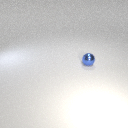
small blue metal sphere